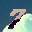
Label: 7